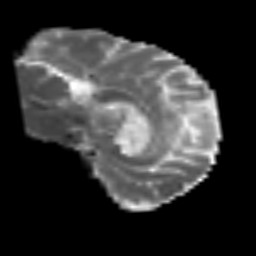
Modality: MD
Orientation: sagittal
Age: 64
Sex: male
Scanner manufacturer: siemens
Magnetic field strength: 3 T
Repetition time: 3.2 s
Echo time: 0.081 s